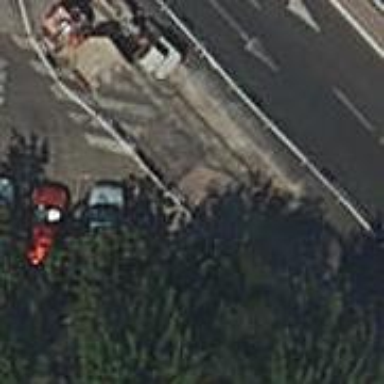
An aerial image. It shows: Kerb barrier.